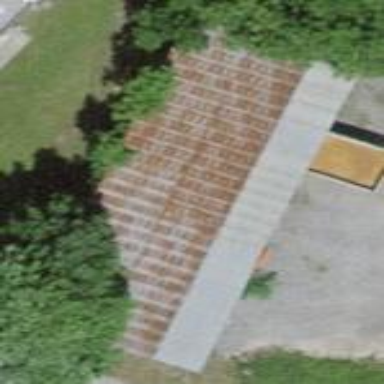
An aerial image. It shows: View of roof of building.